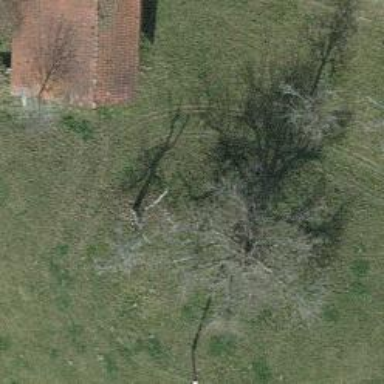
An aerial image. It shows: Single tag "natural: tree."